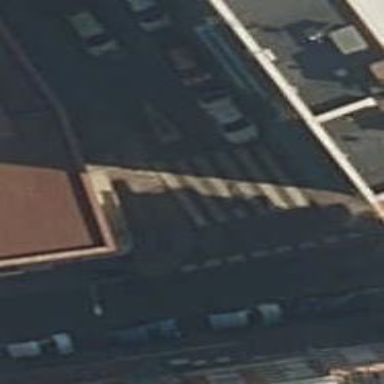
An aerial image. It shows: Uncontrolled road crossing with markings.